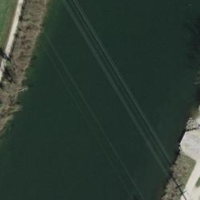
EUNIS habitat code: 15
Species observed at this site:
Filipendula ulmaria